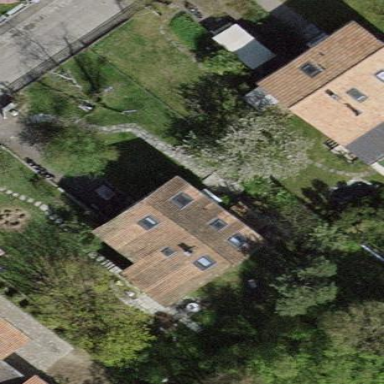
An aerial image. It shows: Garden surrounded by fence.